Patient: sex M, age 80
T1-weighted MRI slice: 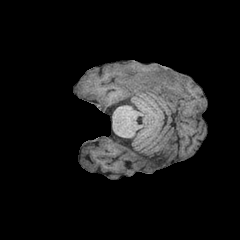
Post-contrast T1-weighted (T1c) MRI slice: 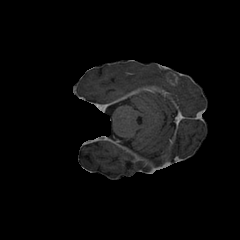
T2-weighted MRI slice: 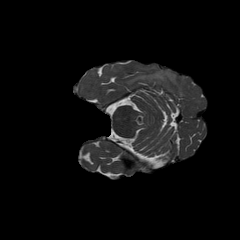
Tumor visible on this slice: yes
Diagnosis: Glioblastoma, IDH-wildtype
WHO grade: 4